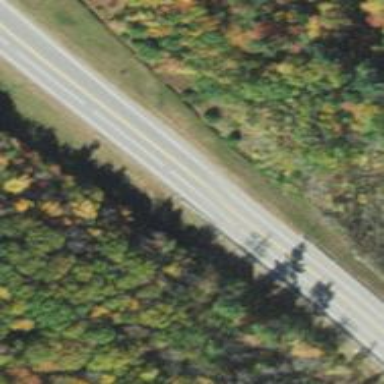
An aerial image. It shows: Asphalt road classified as trunk highway.